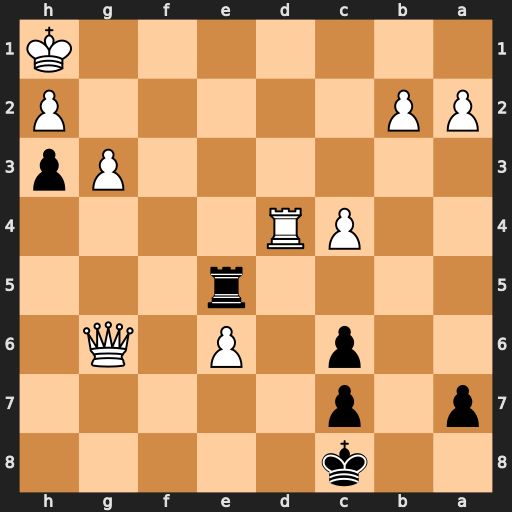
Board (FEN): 2k5/p1p5/2p1P1Q1/4r3/2PR4/6Pp/PP5P/7K
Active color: b
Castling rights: -
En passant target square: -
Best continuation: Re1#